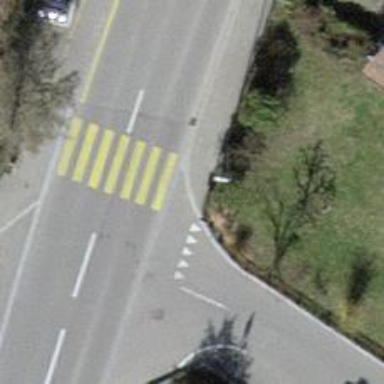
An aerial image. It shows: Kerb serving as barrier.